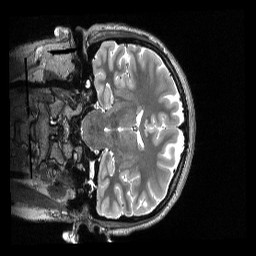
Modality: T2w
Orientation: coronal
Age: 20
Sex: female
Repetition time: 3.2 s
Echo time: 0.563 s